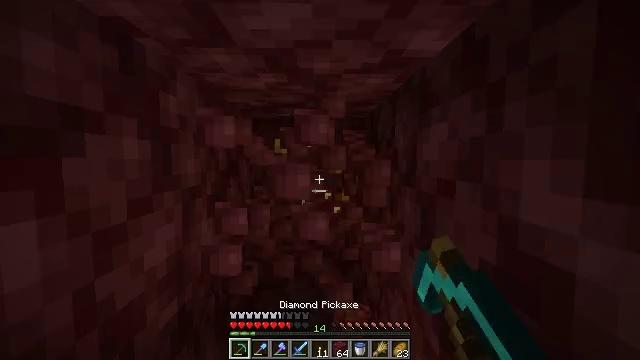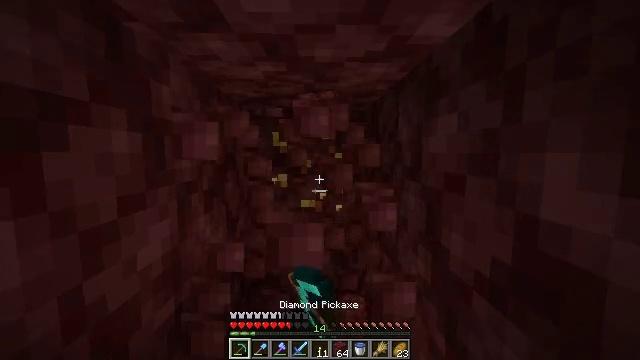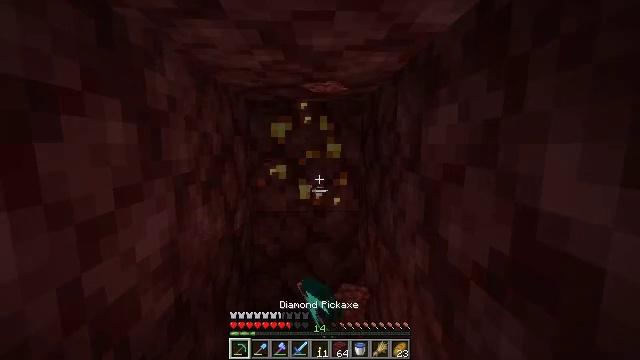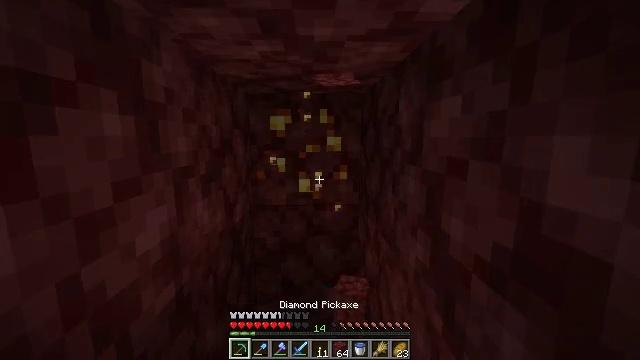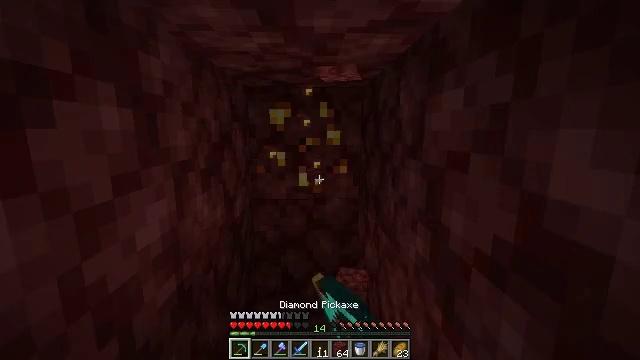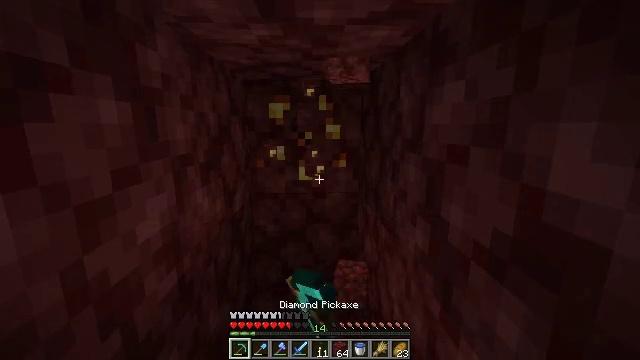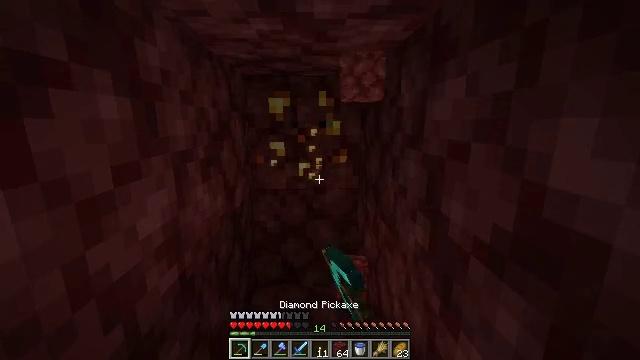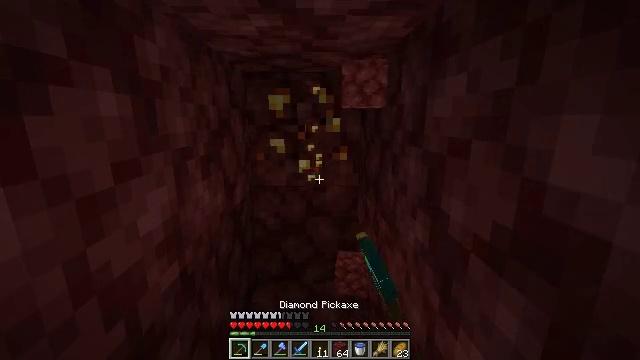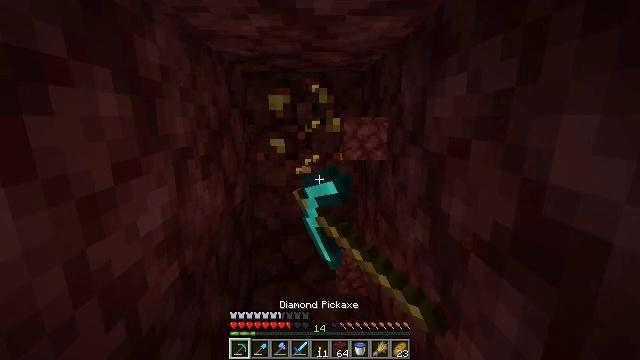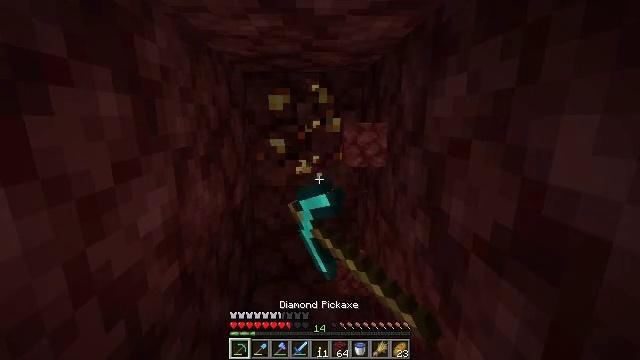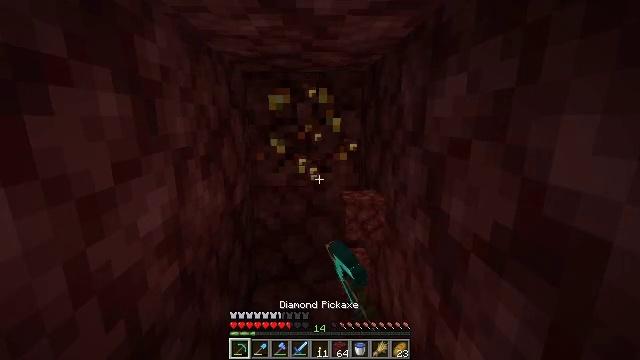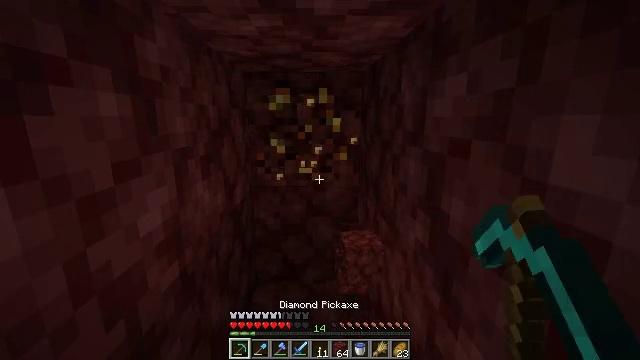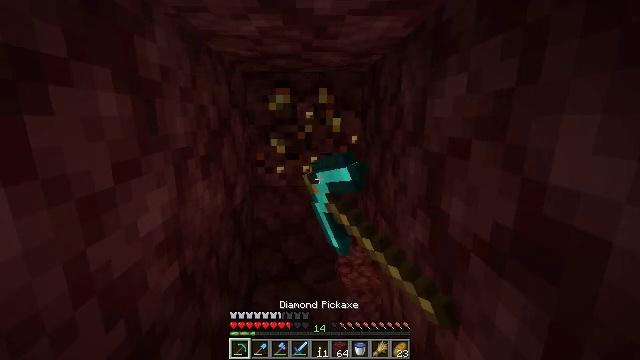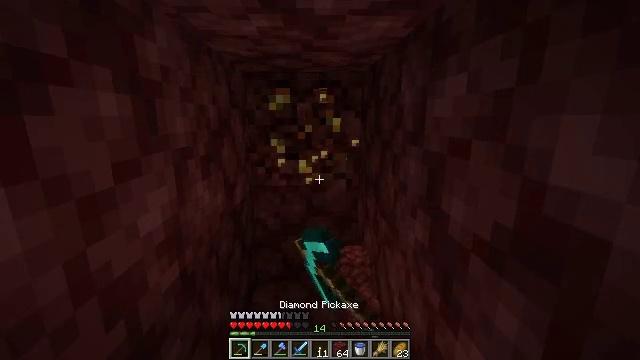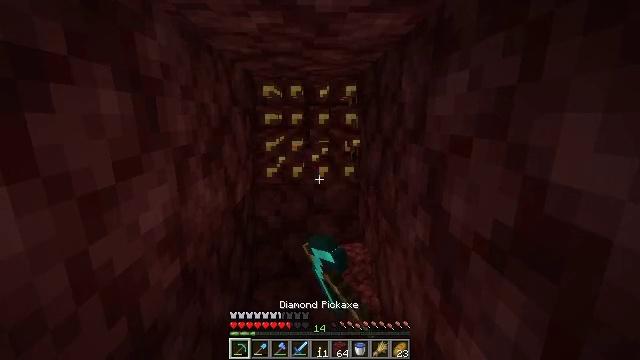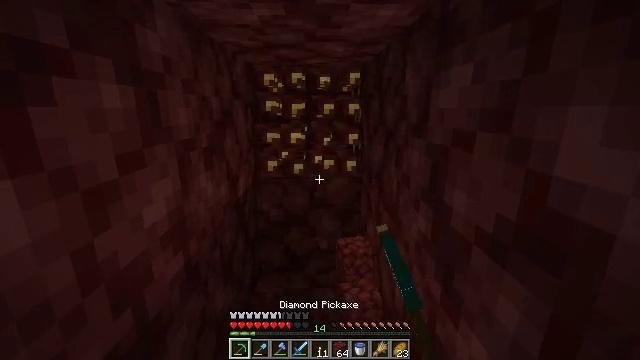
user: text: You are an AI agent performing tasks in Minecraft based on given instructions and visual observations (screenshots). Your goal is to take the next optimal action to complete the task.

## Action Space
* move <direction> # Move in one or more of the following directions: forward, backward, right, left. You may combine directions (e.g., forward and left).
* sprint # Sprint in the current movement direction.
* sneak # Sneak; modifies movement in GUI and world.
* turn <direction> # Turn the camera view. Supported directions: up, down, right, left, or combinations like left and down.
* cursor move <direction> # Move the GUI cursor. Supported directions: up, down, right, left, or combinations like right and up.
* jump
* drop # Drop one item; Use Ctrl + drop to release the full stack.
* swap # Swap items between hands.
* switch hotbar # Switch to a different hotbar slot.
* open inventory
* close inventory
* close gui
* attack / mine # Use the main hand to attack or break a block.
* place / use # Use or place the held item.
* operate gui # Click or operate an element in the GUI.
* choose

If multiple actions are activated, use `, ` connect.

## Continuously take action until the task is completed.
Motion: motion action
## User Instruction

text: Mine nether gold ore in the Nether.
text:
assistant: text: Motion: turn down, attack / mine
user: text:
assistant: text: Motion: turn down, attack / mine
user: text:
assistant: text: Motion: turn down, attack / mine
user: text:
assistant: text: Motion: turn down, attack / mine
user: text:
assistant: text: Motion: turn down, attack / mine
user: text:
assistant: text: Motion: attack / mine
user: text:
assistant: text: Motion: attack / mine
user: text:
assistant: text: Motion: attack / mine
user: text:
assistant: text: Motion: attack / mine
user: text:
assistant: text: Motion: attack / mine
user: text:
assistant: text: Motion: attack / mine
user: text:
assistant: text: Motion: attack / mine
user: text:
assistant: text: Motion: attack / mine
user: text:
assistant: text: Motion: attack / mine
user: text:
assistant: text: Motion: turn down, attack / mine
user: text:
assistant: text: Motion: attack / mine
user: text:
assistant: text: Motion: attack / mine
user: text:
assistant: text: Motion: attack / mine
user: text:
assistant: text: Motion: attack / mine